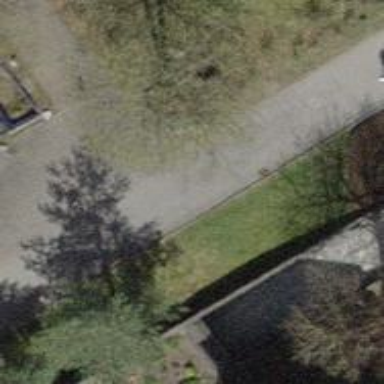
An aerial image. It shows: Footway surfaced with paving stones.